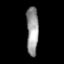
Tissue: lung
Cell type: Epithelial cells
Senescence score: 0.1846
Nuclear area (px): 568
Mean DAPI intensity: 151.4